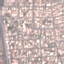
Land use / land cover class: Residential